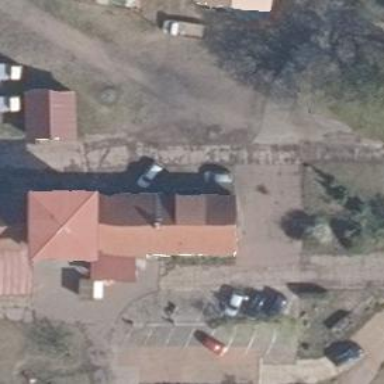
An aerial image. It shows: Farm shop.